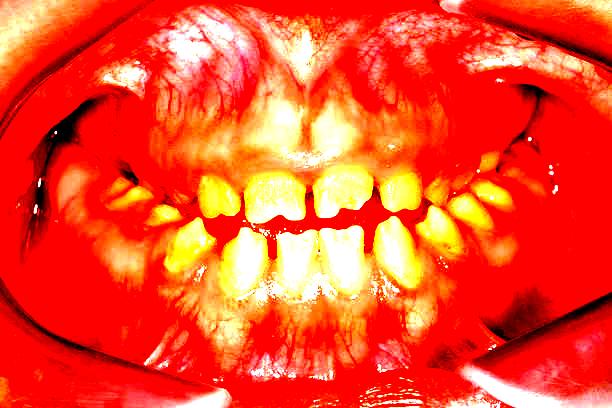
Condition: Gingivitis